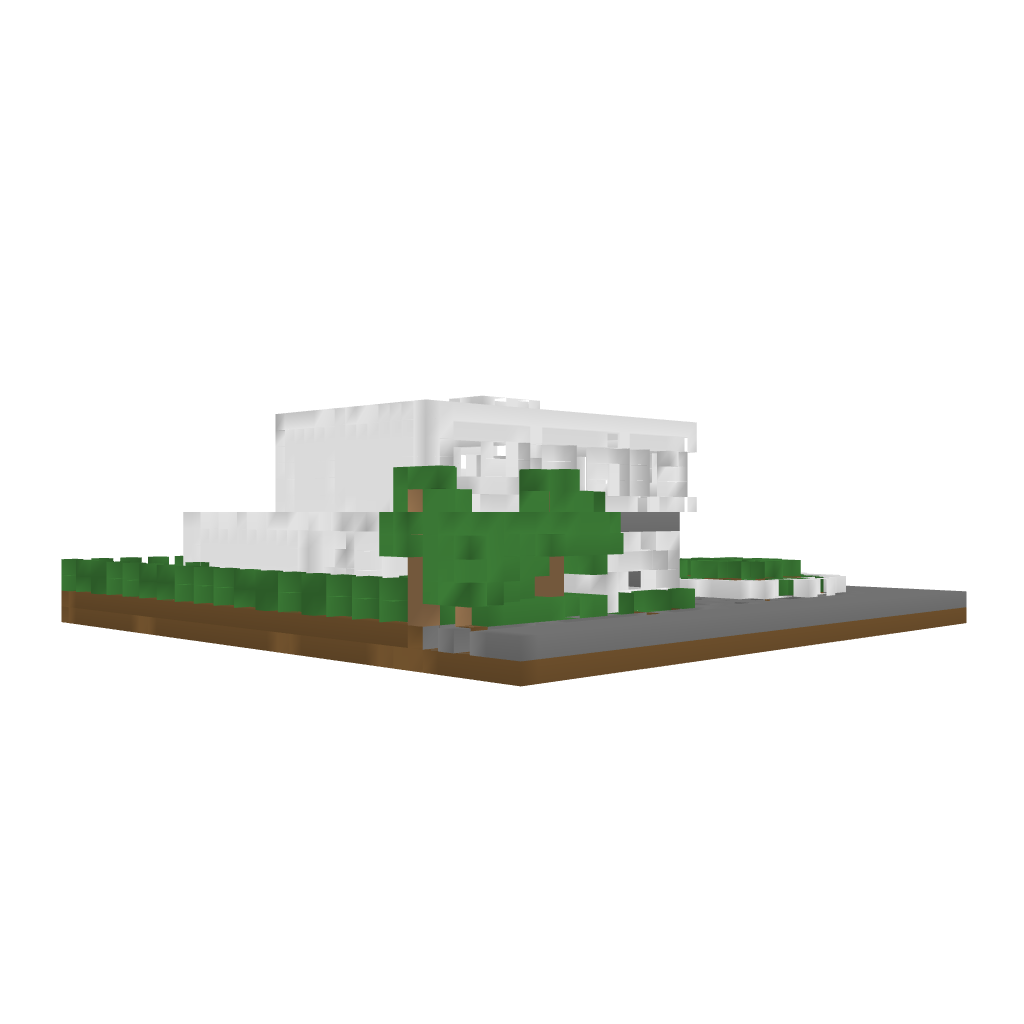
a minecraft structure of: Modern house bad low quality